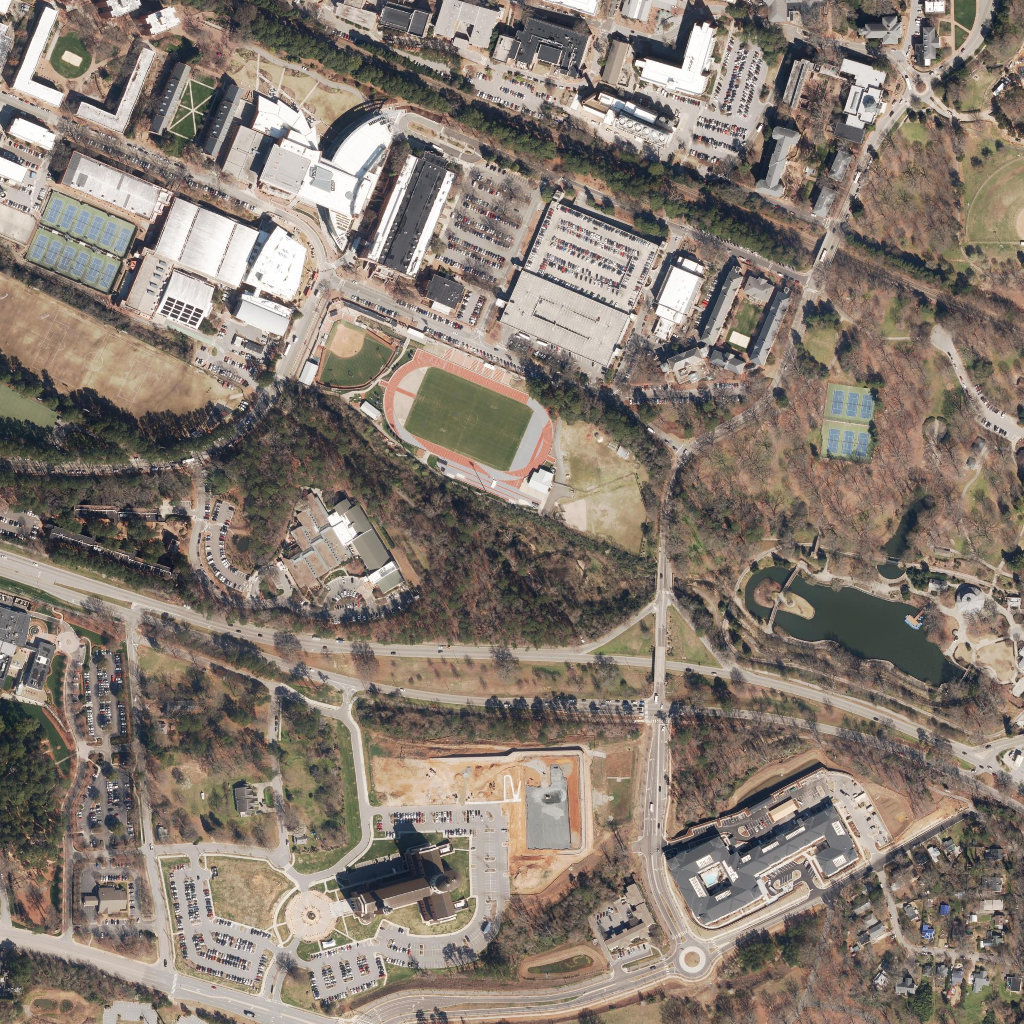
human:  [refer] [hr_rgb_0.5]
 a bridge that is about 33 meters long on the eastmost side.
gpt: <box>[[79, 22, 82, 26, 0]]</box>

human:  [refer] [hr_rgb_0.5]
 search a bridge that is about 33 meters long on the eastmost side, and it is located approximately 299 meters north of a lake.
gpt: <box>[[79, 22, 82, 26, 0]]</box>

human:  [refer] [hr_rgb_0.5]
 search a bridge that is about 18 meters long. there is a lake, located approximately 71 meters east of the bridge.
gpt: <box>[[64, 55, 65, 57, 0]]</box>